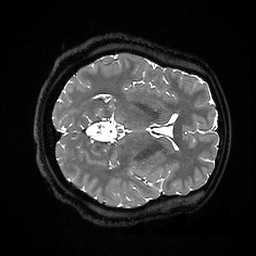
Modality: T2w
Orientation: axial
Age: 42
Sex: female
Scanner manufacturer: ge
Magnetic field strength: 3 T
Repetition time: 3.202 s
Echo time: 0.0667 s